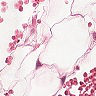
Metastatic tissue present: no